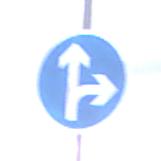
Verkehrszeichen: VorgeschriebeneFahrtrichtungGeradeausOderRechts
Umgebung: Outdoor, Suburban
Tageszeit: MorningAfternoon
Wetter: PartlyCloudy
Licht: Natural
Jahreszeit: NotSpecified
Kontrast: LowContrast